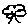
Label: tree